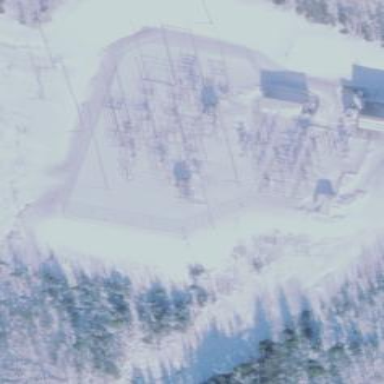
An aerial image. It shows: Distribution level power substation.